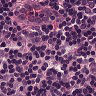
Metastatic tissue present: no